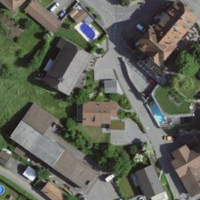
EUNIS habitat code: 54
Species observed at this site:
Allium ursinum